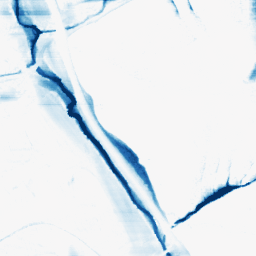
Category: morphological
Decomposition family: morphological_rect
Decomposition parameters: operation: closing
width: 50
height: 5
Upsampling method: bicubic_3x
Upsampling parameters: scale: 3
Upsampling scale: 3